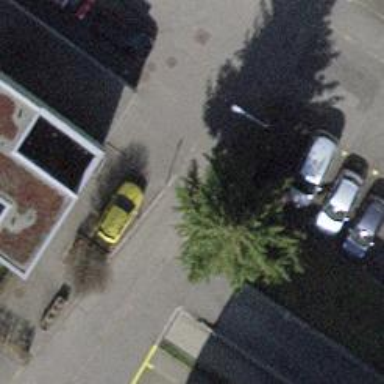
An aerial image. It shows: Bollard barrier.